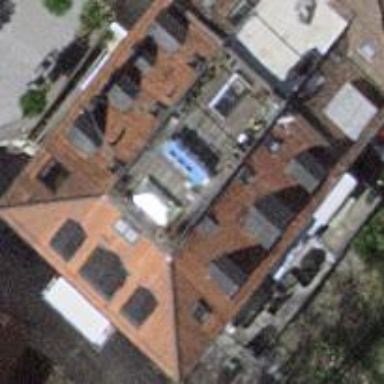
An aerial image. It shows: Building with mansard roof.